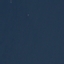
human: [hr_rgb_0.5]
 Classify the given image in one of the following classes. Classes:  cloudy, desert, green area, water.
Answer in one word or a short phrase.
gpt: water